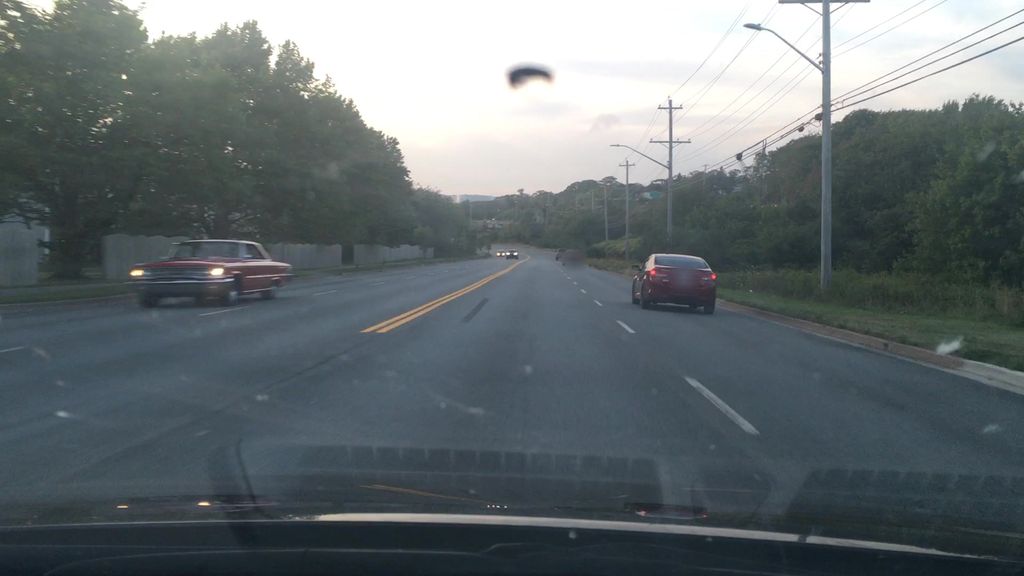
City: halifax